Question: I am seeking an Excel formula solution to a problem about getting the min/average/max results returning the dates as well as the numbers. Let me present this fictional problem to show the context which my problem exists.
We have a young lady named Betty who wants to be better at guessing or improving her intuition compared to other workers in her office. She set a goal over two weeks to collect data on three different exercises, guessing correctly when picking a coloured pencil out of a bag, guessing correctly when the phone would ring, guessing correctly the new persons name each seen out of 10. This has been recorded in the attached picture below.
For numbers I have done with the Excel Aggregate function for column H & K & N accordingly but do not know how to get the date to answer the "when" question for the minimum or the maximum. The average date remains blank, so I wanted to answer her question, "when" did Betty not do good (min) Cells G4, J4 and M4 and "when" did Betty do very good (max) Cells G7, J7 and M7. The average remains blank as the data implies the entire range for the two weeks.

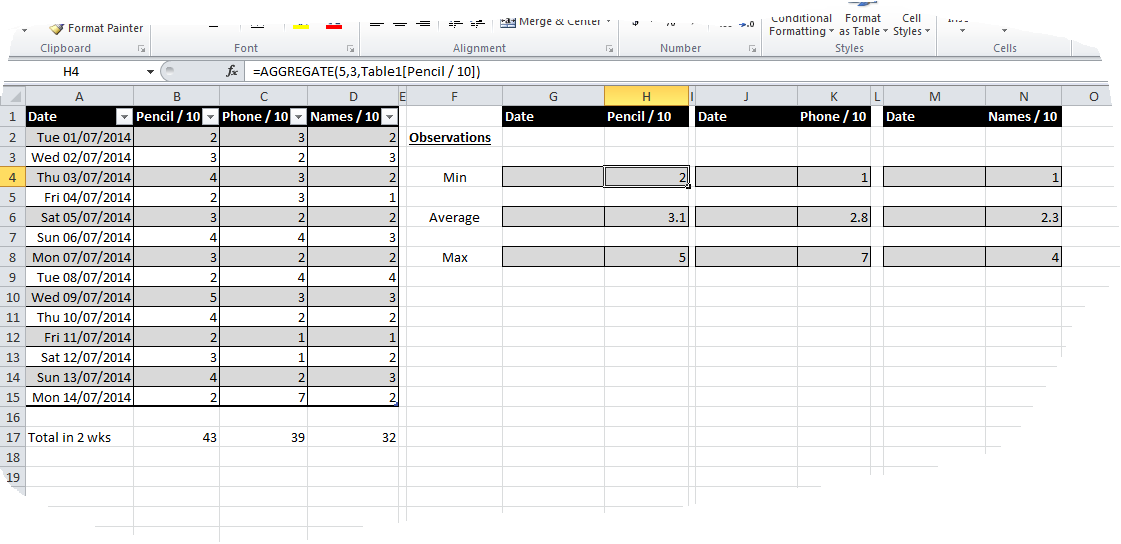
Answer: Not sure if this is what you are after, it should return the FIRST instance where the score matches the minimum. I don't know what you want to do where there are multiple days that match the score.
'''
=INDEX(Table1[Date],MATCH(H4,Table1[Pencil / 10],0))
'''